Question: I am facing a strange issue with <URL>
I have same version of php i.e. 7.4.22 on my local (macbook) and live server (ubuntu)
This is package running awesome on local but shows below error on server (ubuntu)
Details:
php 7.4.22
laravel :7.30.4
atymic/twitter 3.1.13

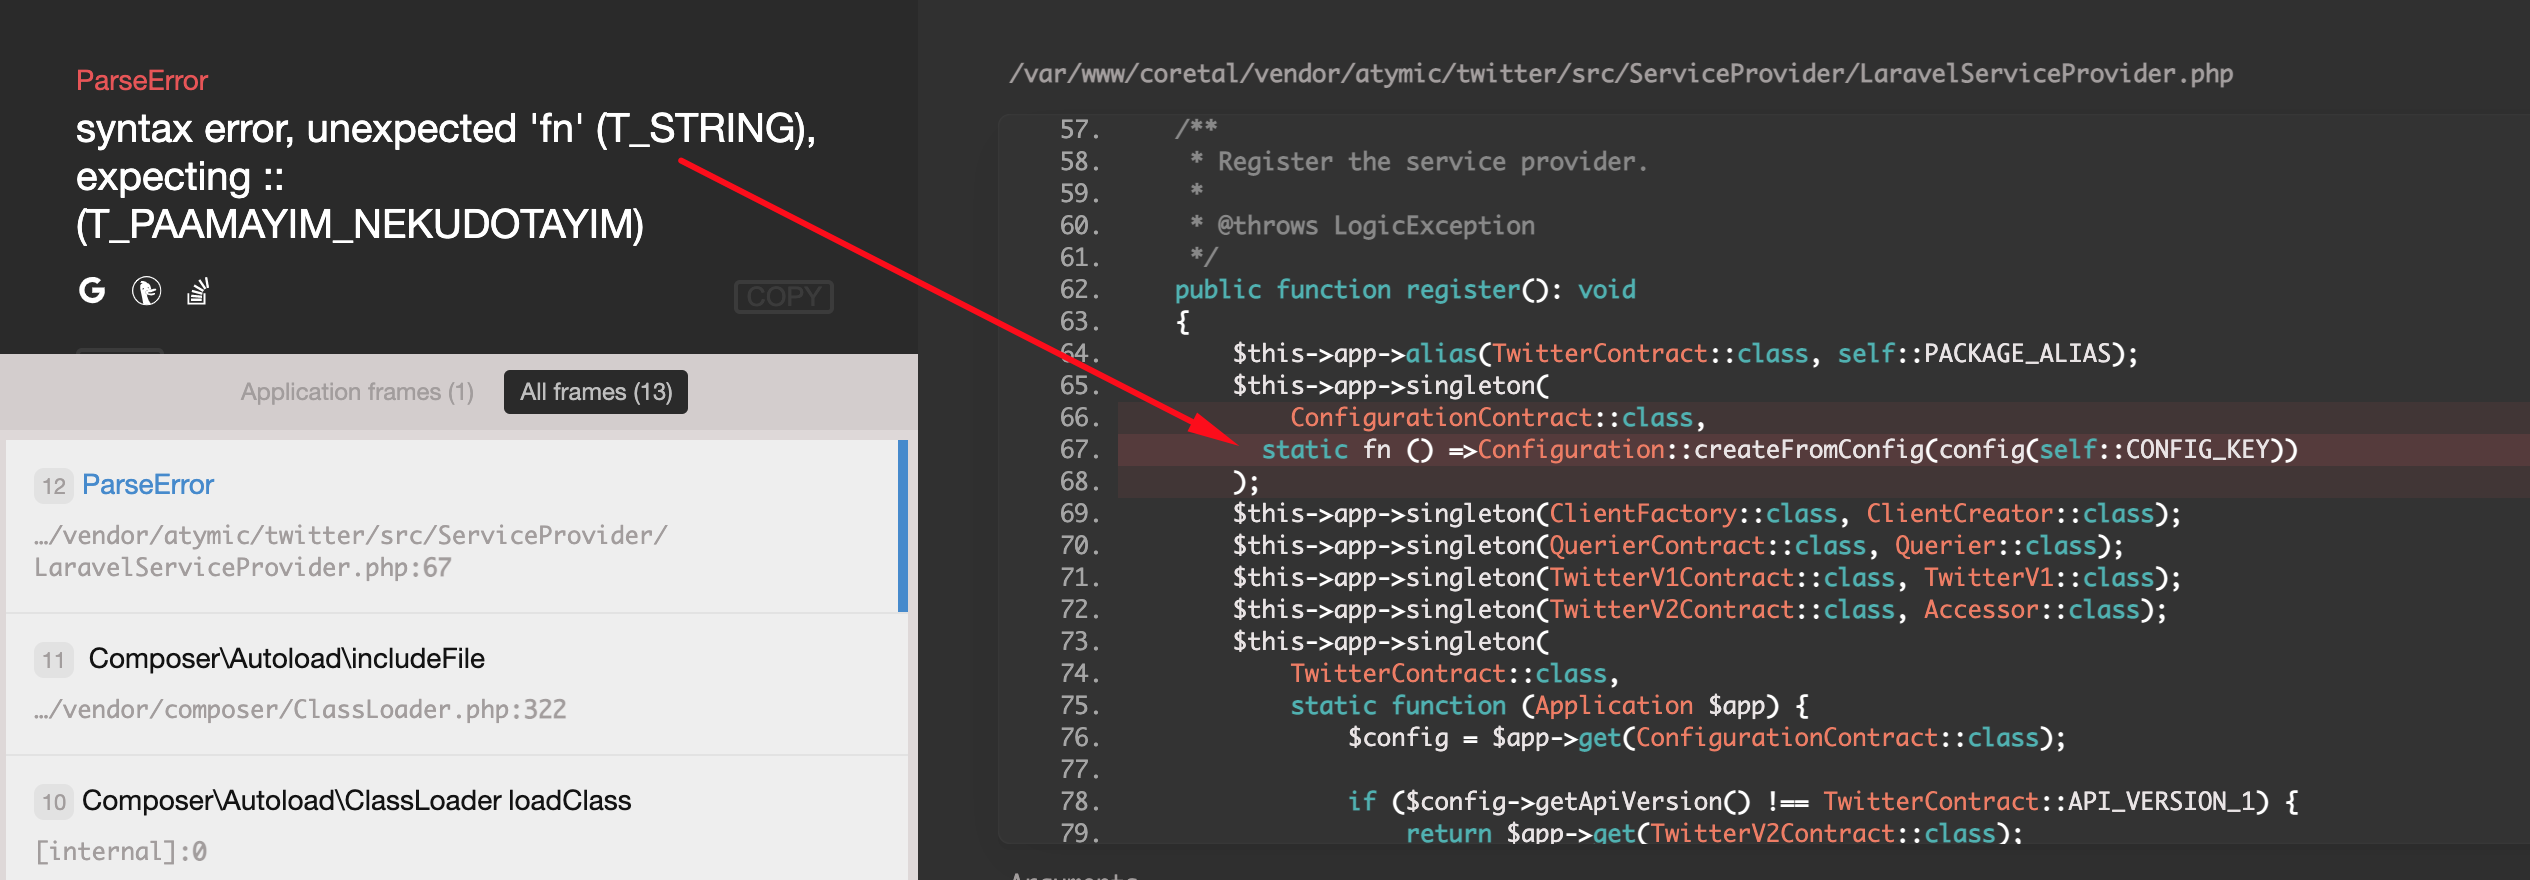
Answer: The apache process may still be using an other version of PHP. You can change that version using the following commands:
'''
sudo a2dismod php7.2
sudo a2enmod php7.4
sudo service apache2 restart
'''